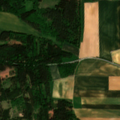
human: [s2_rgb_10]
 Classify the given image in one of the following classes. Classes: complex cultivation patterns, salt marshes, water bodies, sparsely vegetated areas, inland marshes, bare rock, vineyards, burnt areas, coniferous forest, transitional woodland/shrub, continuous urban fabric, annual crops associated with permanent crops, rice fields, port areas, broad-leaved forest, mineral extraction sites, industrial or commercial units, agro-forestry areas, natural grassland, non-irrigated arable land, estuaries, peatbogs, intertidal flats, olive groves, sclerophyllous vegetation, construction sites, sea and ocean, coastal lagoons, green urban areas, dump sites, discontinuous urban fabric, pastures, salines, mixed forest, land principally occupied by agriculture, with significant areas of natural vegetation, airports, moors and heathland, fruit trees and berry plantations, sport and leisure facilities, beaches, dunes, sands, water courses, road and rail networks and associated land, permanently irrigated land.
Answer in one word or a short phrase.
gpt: non-irrigated arable land, broad-leaved forest, coniferous forest